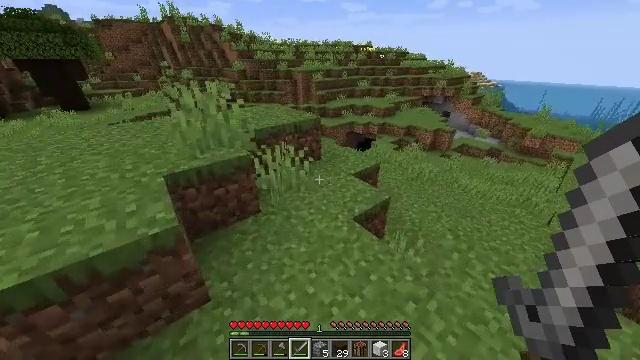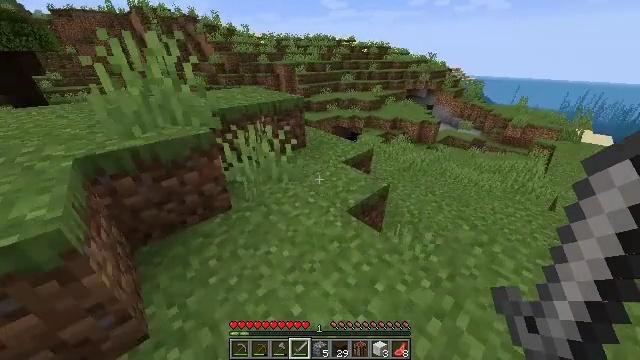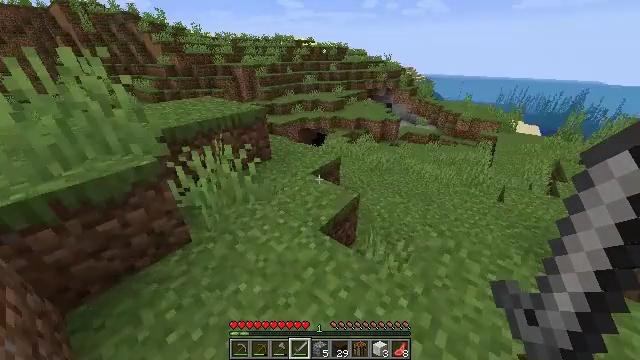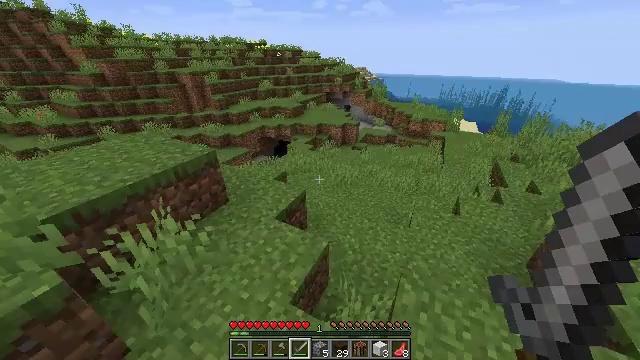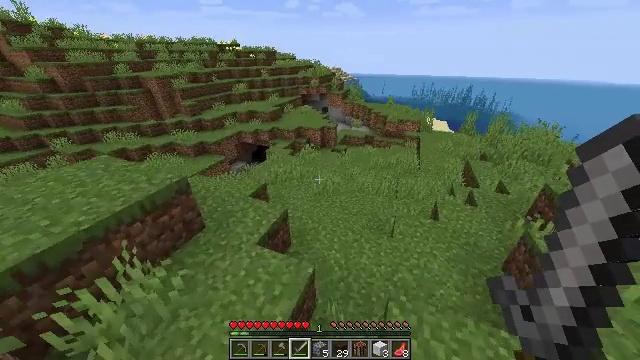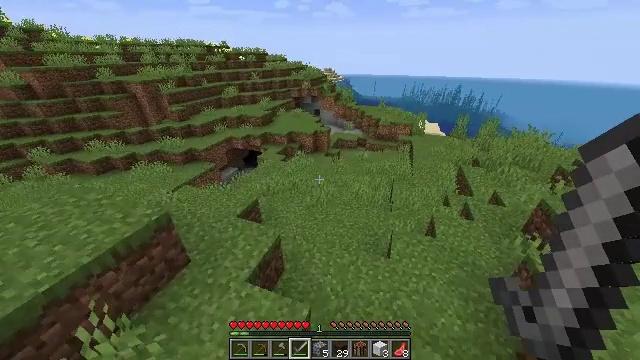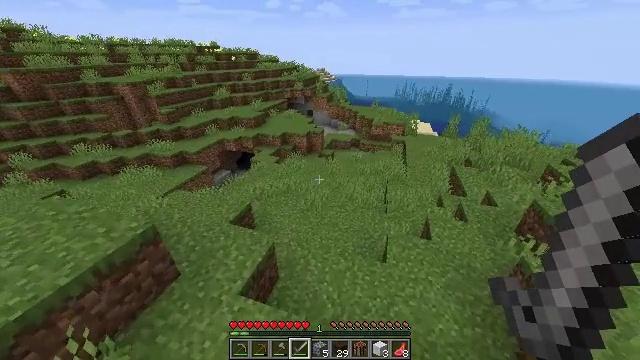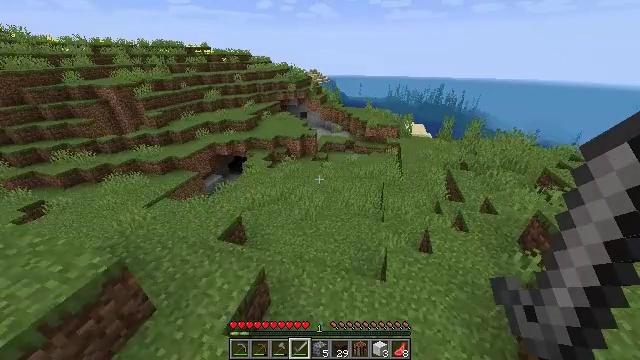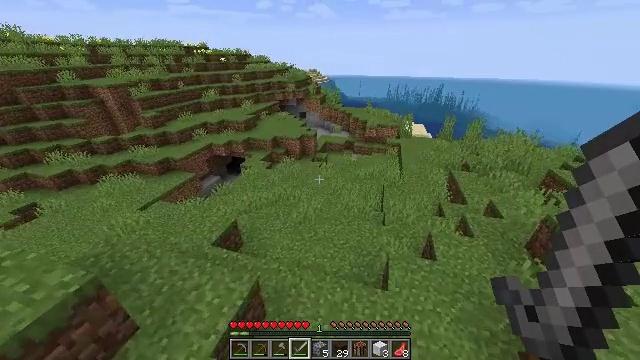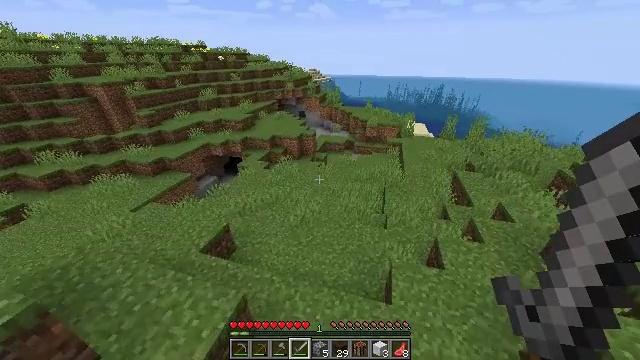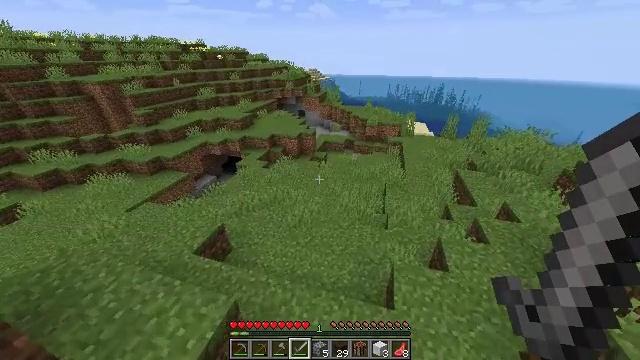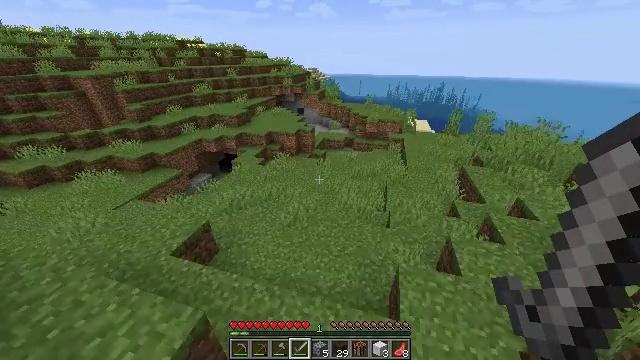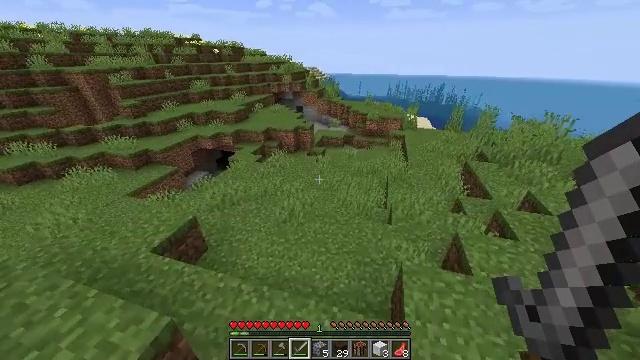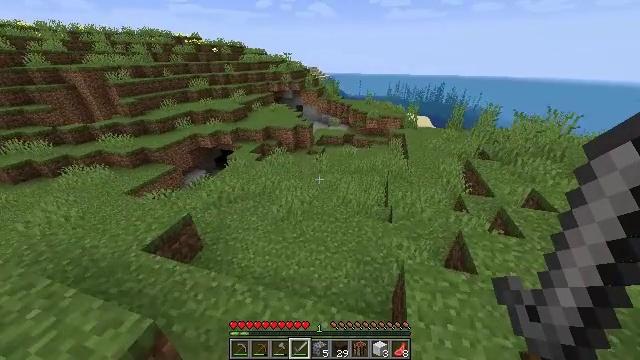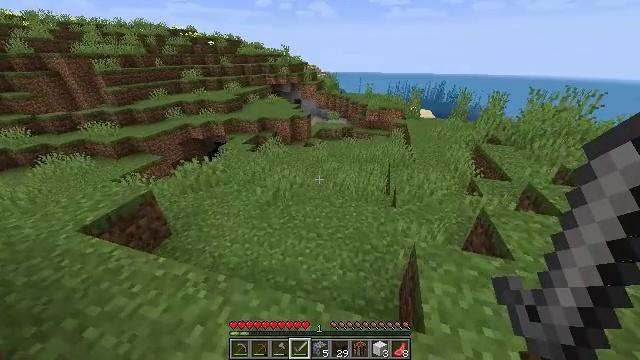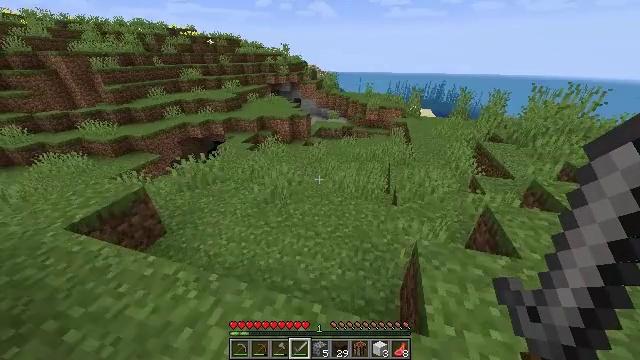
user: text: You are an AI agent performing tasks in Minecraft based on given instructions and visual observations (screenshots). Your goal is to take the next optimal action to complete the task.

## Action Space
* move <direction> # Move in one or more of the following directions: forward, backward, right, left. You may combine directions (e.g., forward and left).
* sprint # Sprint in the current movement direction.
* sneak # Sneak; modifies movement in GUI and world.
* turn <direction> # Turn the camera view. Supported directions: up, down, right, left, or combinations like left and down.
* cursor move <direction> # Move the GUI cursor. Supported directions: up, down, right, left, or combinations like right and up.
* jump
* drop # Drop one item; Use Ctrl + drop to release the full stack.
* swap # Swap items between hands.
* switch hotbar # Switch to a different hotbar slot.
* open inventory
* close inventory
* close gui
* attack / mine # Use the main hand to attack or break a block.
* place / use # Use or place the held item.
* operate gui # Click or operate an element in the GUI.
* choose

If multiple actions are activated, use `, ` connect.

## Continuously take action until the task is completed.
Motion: motion action
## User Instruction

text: Collect sand to make glass.
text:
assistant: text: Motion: move forward and move right, sprint, turn right, jump
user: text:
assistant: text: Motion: move forward and move right, sprint, turn right, jump
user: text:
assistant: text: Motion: move forward and move right, sprint, turn right, jump
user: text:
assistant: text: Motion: move forward and move right, sprint, turn right, jump
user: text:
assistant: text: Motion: move forward and move right, sprint, turn right, jump
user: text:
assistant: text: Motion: move forward and move right, sprint, turn right, jump
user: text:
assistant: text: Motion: move forward and move right, sprint, turn right, jump
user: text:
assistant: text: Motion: move forward and move right, sprint, jump
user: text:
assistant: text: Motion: move forward and move right, sprint, jump
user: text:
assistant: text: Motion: move forward and move right, sprint, jump
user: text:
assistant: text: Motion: move forward and move right, sprint, jump
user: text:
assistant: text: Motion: move forward and move right, sprint, jump
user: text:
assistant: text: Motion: move forward and move right, sprint, jump
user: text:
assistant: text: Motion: move forward and move right, sprint, jump
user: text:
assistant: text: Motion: move forward and move right, sprint, jump
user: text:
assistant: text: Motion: move forward and move right, sprint, jump
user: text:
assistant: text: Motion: move forward and move right, sprint, jump
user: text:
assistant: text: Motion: move forward and move right, sprint, jump
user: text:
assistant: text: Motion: move forward and move right, sprint, jump
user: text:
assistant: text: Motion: move forward and move right, sprint, jump
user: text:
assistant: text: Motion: move forward and move right, sprint, turn left, jump
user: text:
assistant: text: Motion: move forward and move right, sprint, turn left, jump
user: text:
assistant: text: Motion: move forward and move right, sprint, turn left, jump
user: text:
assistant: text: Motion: move forward, sprint, turn left, jump
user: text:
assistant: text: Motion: move forward, sprint, jump
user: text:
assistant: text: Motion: move forward, sprint, jump
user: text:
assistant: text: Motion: move forward, sprint, turn left, jump
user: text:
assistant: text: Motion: move forward, sprint, jump
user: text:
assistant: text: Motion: move forward, sprint, jump
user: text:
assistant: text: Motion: move forward, sprint, jump